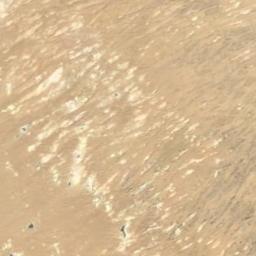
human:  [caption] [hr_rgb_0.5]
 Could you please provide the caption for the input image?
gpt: There is a little grain in this desert .

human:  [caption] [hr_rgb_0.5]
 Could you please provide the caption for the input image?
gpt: The desert has yellow sand and some white small dunes .

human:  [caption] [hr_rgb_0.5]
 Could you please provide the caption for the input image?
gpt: The light yellow desert covers the white bare land .

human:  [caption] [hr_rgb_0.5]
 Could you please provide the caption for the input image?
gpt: There are yellow desert with lines of bare land .

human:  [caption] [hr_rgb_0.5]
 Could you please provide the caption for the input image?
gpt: A desert covered with sand and some white bare land .